Question: I am making a small GUI application where I was made a pop-up dialog box which prompts the user to press OK or CANCEL. If user presses OK, some changes are saved and if user presses CANCEL the changes are discarded.
Now, I am thinking to put a timer in the dialog box, inside a QLabel object,which will show like this--

Sending message in 5 secs,
Sending message in 4 secs,
..
..
Sending message in 1 secs.
And after the countdown is done default "OK" will be considered and all changes will be saved.
How to achieve such a visual effect on GUI applications ?? I mean implementing a concole timer is easy enough but how to visualize a timer through GUI screen ??? any helps..
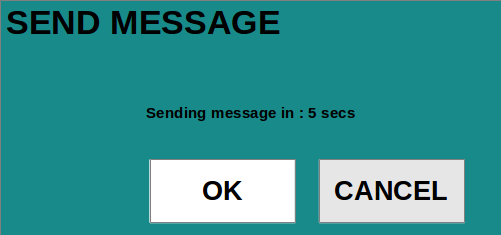
Answer: Try this in constructor:
'''
mutable int sec = 5;//in header for example, we need mutable to use it in lambda
//...
ui->label->setText("Sending message in 5 secs");
QTimer *timer = new QTimer(this);
connect(timer, &QTimer::timeout, this,[=]() {
sec--;
if(!sec)
{
qDebug()<< "Ok";
timer->stop();//stop timer and do something
//Ok
}
else
ui->label->setText(QString("Sending message in %1 secs").arg(sec));
});
timer->start(1000);
'''
I used here 'C++11' ('CONFIG += c++11' to '.pro' file) and <URL>, but of course you can use old syntax if you want.
For 'Qt4':
'''
ui->label->setText("Sending message in 5 secs");
timer = new QTimer(this);//class member
connect(timer, SIGNAL(timeout()), this, SLOT(slot()));
timer->start(1000);
'''
In slot:
'''
sec--;
if(!sec)
{
qDebug()<< "Ok";
timer->stop();//stop timer and do something
//Ok
}
else
ui->label->setText(QString("Sending message in %1 secs").arg(sec));
'''
And 'sec' variable can be not mutable